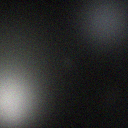
Screen state: off